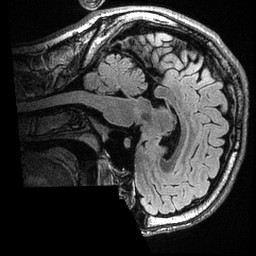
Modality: T2w
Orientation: sagittal
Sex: male
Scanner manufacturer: ge
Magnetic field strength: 3 T
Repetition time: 6 s
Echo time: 0.1277 s